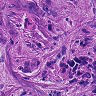
Metastatic tissue present: yes